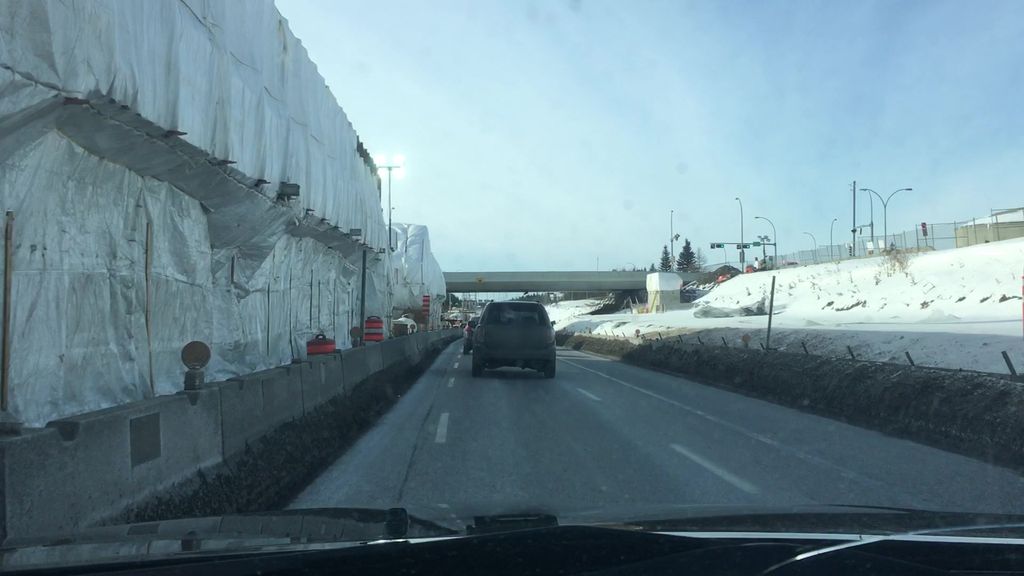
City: edmonton